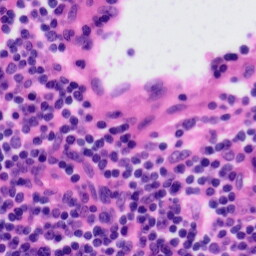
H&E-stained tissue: Tonsil